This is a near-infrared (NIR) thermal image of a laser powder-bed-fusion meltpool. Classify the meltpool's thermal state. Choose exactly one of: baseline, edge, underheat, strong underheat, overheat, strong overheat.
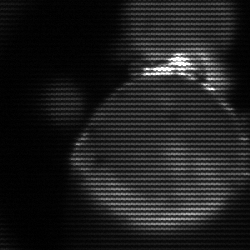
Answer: edge